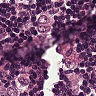
Metastatic tissue present: yes